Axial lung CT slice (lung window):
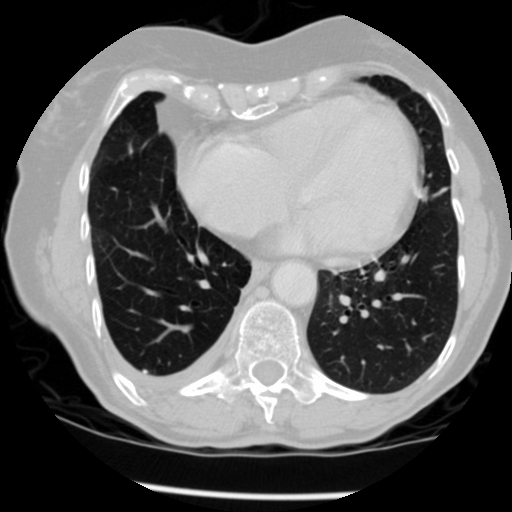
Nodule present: no